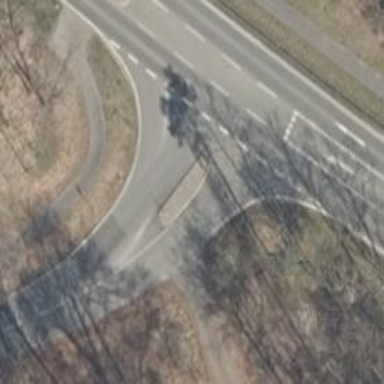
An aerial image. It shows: Road with "give way" sign.